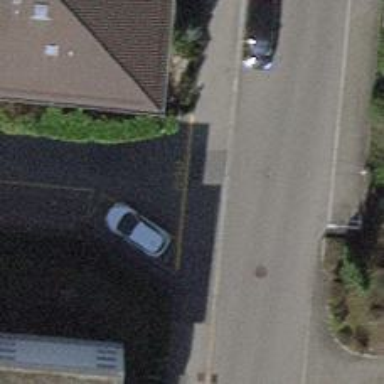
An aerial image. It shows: Unmarked crossing with traffic calming table.